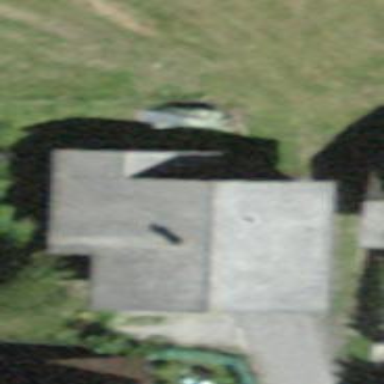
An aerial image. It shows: Detached building with gabled roof.